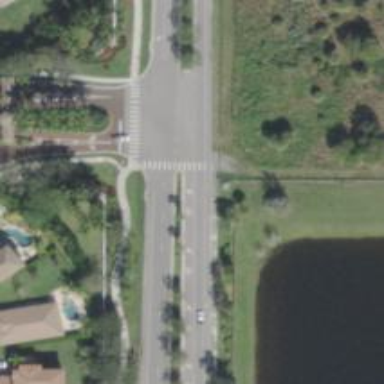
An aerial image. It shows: Marked road crossing.